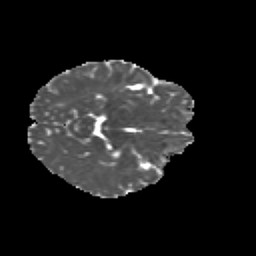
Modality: MD
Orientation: axial
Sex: female
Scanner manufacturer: siemens
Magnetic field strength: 3 T
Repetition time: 5 s
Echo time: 0.071 s